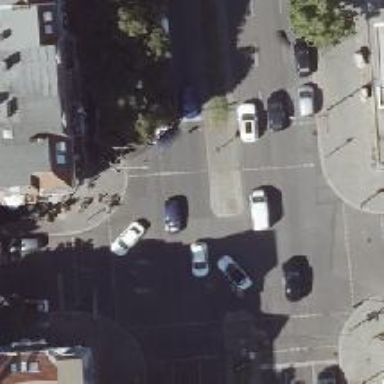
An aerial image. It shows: Crossing with traffic signals.